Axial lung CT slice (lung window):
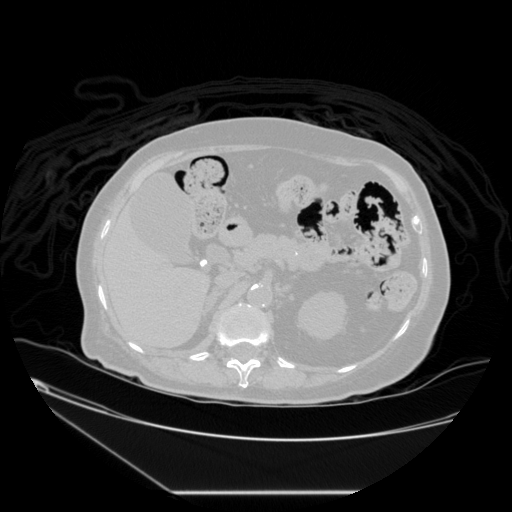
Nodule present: no